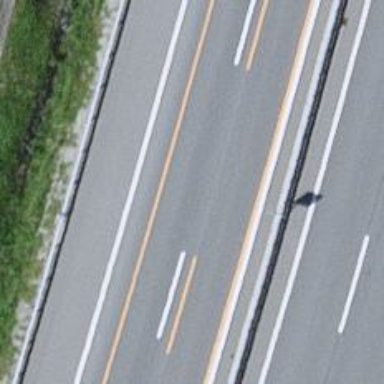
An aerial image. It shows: Asphalt motorway.